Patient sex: M
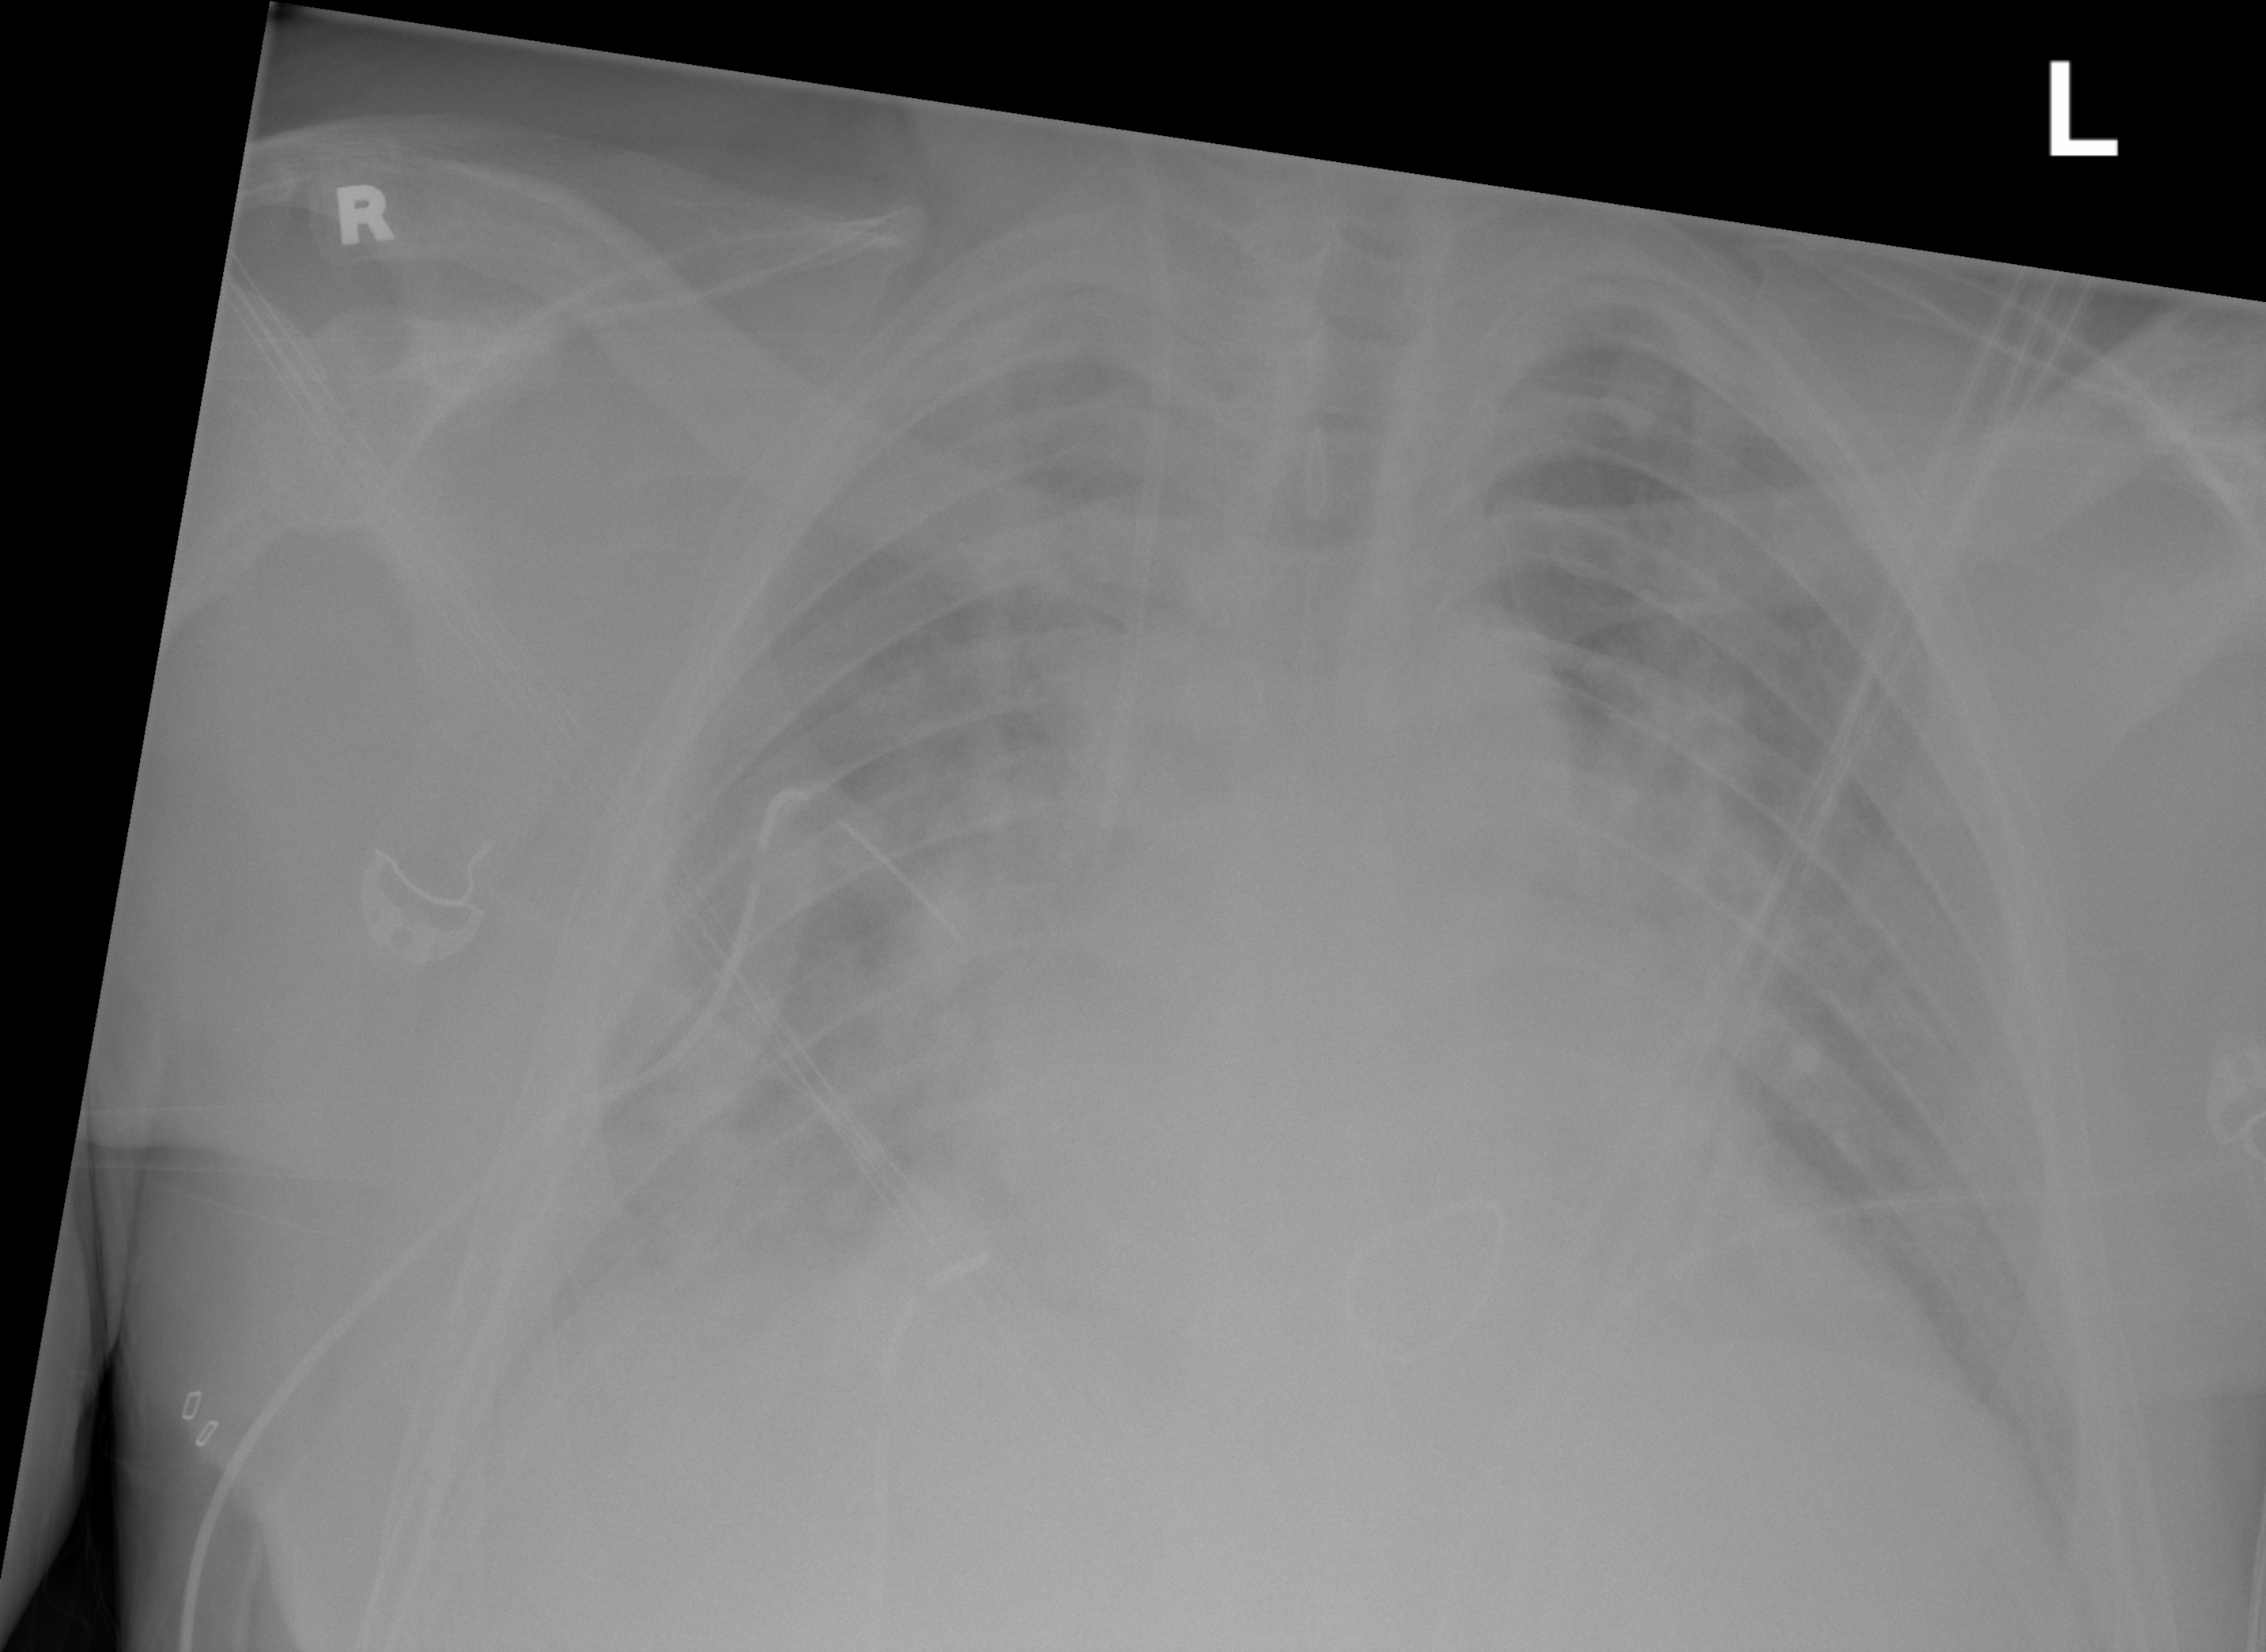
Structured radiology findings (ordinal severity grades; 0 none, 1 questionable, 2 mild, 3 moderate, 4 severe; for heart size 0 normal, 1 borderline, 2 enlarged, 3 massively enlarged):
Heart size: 2
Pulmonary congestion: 3
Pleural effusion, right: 2
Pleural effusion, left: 2
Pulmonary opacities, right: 3
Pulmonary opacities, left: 2
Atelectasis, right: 2
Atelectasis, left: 2